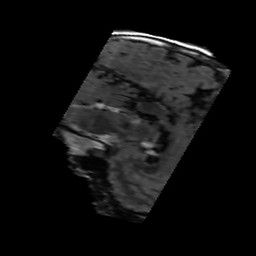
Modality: FLAIR
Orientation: sagittal
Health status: ill
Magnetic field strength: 3 T